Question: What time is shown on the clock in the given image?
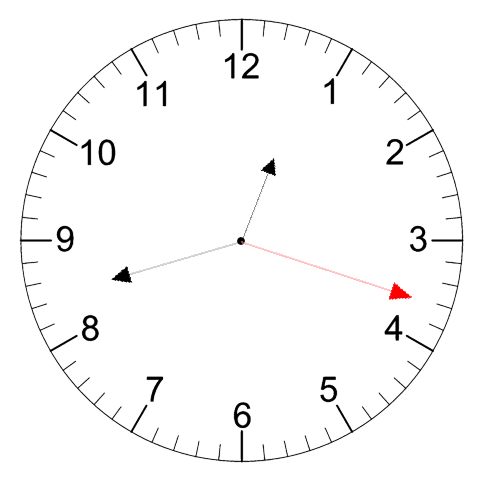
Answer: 12:42:18